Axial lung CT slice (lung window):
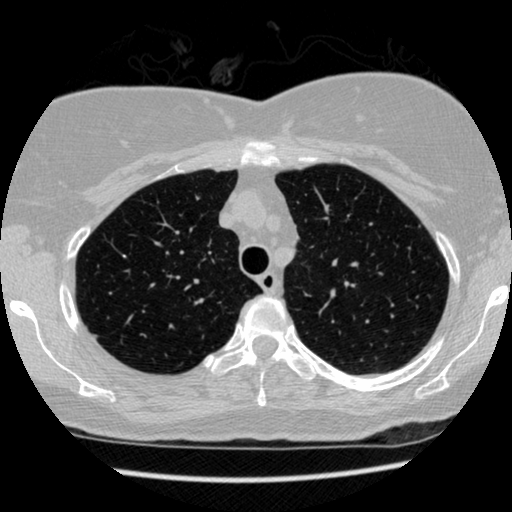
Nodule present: no